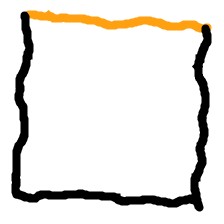
Shape: square